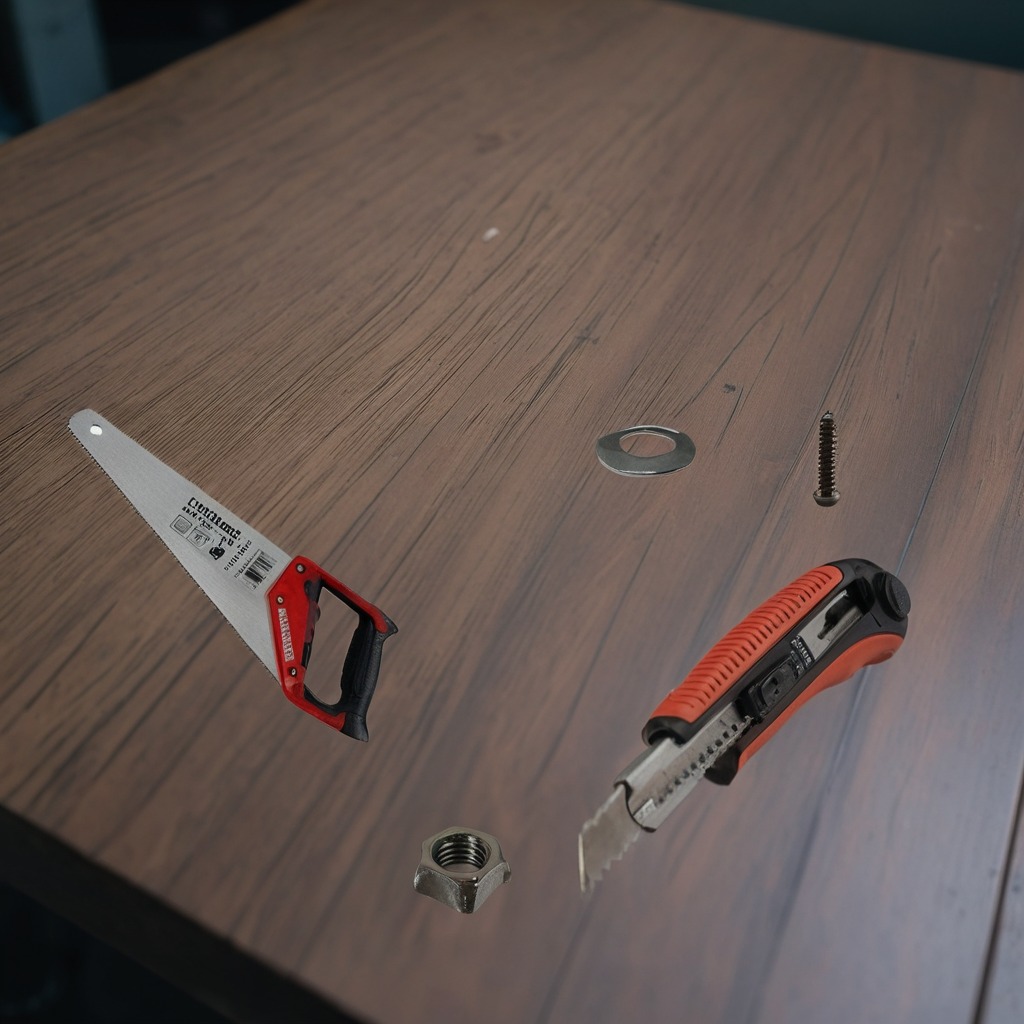
A utility knife, a flat metal washer, a metal machine screw, a handheld metal saw, and a metal nut are lying on the old table with faint burn marks in a small garage at twilight.